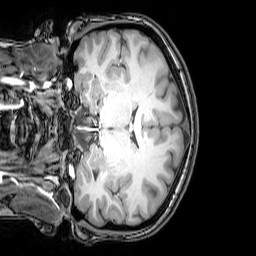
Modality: T1w
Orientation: coronal
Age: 24
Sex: female
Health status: healthy
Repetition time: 0.081 s
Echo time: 0.037 s